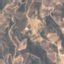
Land use / land cover class: PermanentCrop